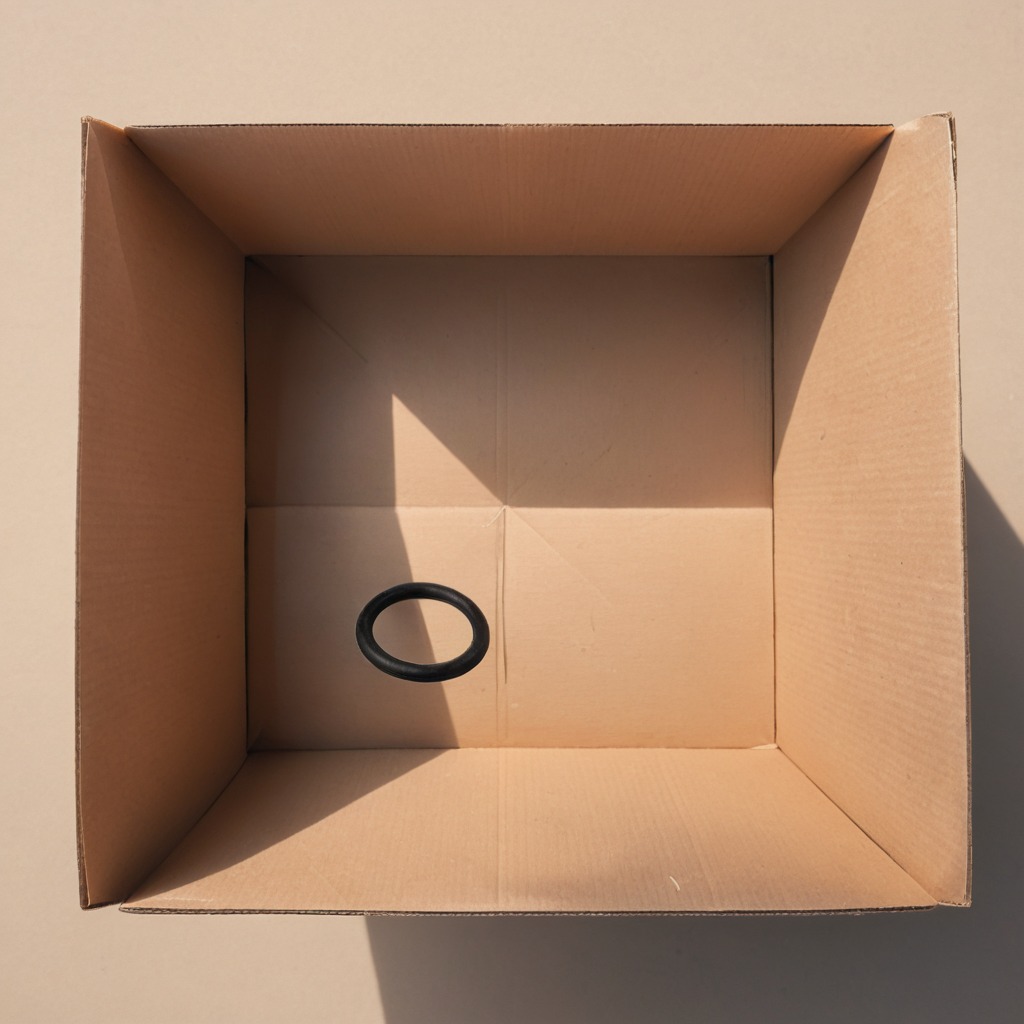
A rubber O-ring lying on the cardboard box surface in an outdoor workshop during daytime bright natural light soft shadows slightly creased but